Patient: sex M, age 43
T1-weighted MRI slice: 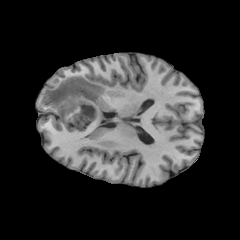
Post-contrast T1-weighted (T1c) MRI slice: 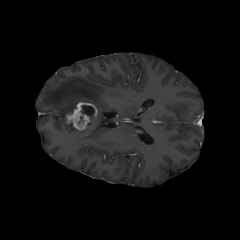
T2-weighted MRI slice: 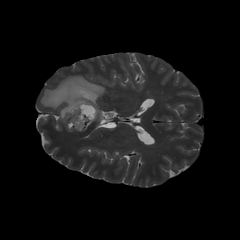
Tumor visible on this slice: yes
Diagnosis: Glioblastoma, IDH-wildtype
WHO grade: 4